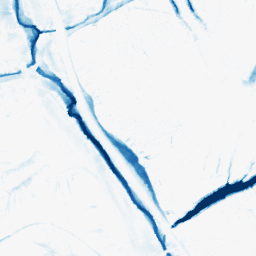
Category: morphological
Decomposition family: morphological
Decomposition parameters: operation: closing
size: 10
Upsampling method: quadratic
Upsampling parameters: scale: 8
Upsampling scale: 8